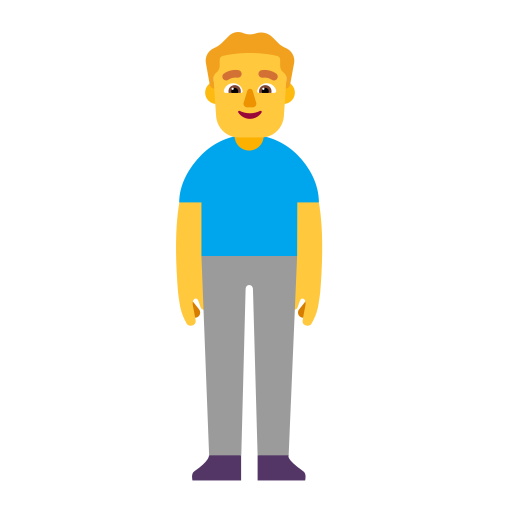
man standing flat default